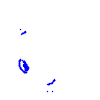
Particle: kaon